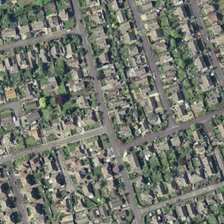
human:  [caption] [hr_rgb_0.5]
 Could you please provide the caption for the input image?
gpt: many buildings and green trees are in a dense residential area .

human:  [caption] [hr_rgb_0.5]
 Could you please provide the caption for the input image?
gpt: many buildings and green trees are in a dense residential area .

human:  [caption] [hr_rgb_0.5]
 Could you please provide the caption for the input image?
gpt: many buildings and green trees are in a dense residential area .

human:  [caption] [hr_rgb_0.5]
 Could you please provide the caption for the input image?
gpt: many buildings and green trees are in a dense residential area .

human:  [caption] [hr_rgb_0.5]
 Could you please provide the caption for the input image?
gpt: many buildings and green trees are in a dense residential area .